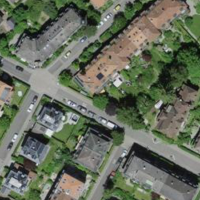
EUNIS habitat code: 55
Species observed at this site:
Juglans regia
Symphoricarpos albus